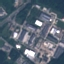
Label: Industrial